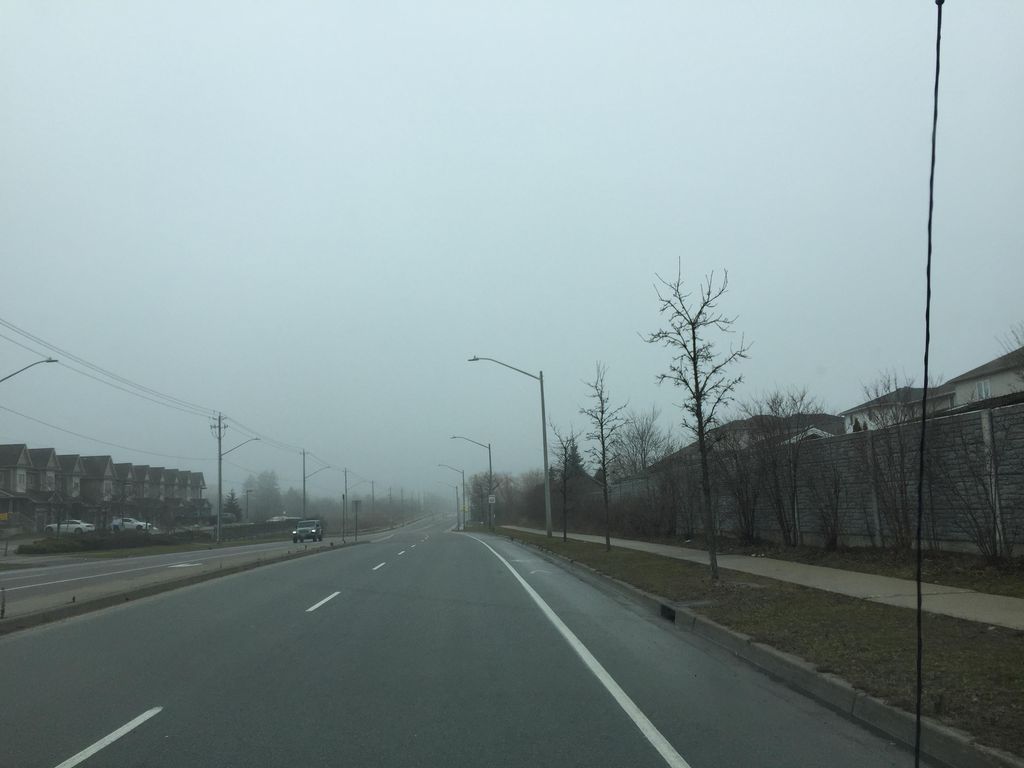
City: kitchener-waterloo